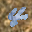
Label: 4